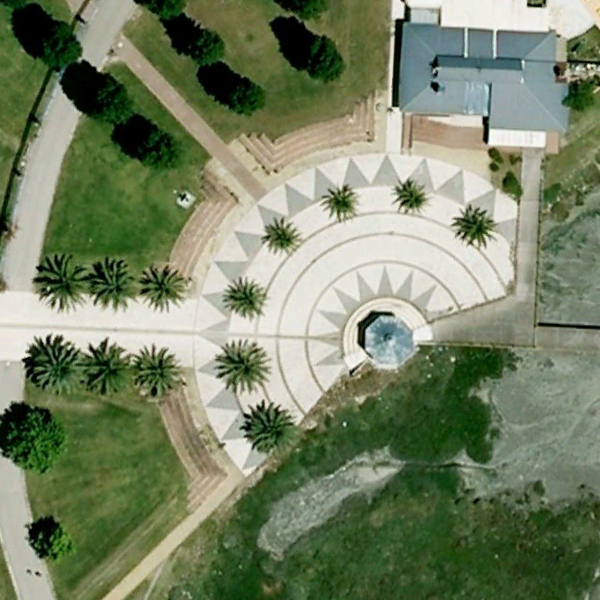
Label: Square